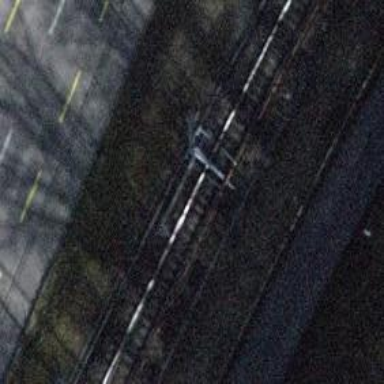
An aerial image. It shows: Railway switch.